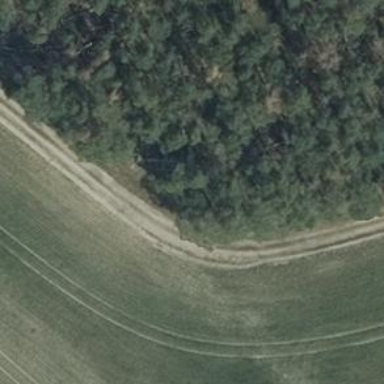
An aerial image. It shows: Track with pebblestone surface graded as grade3.